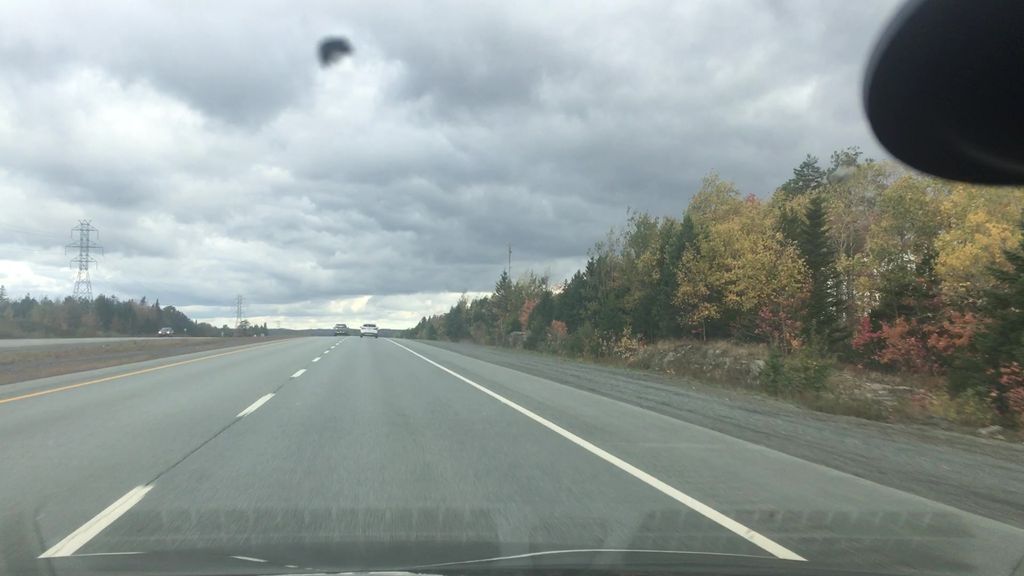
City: halifax